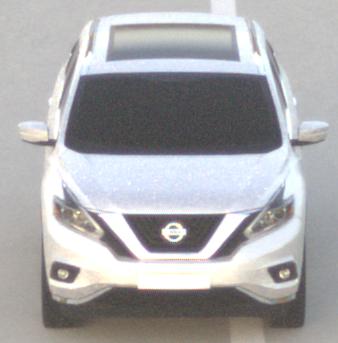
Make: Nissan
Model: Murano
Detailed model: Gen. 3 Z52
Model produced from: 2015
Doors: 5
Color: white
Road condition: dry road
Daytime: sunrise or sunset
Contrast: low contrast